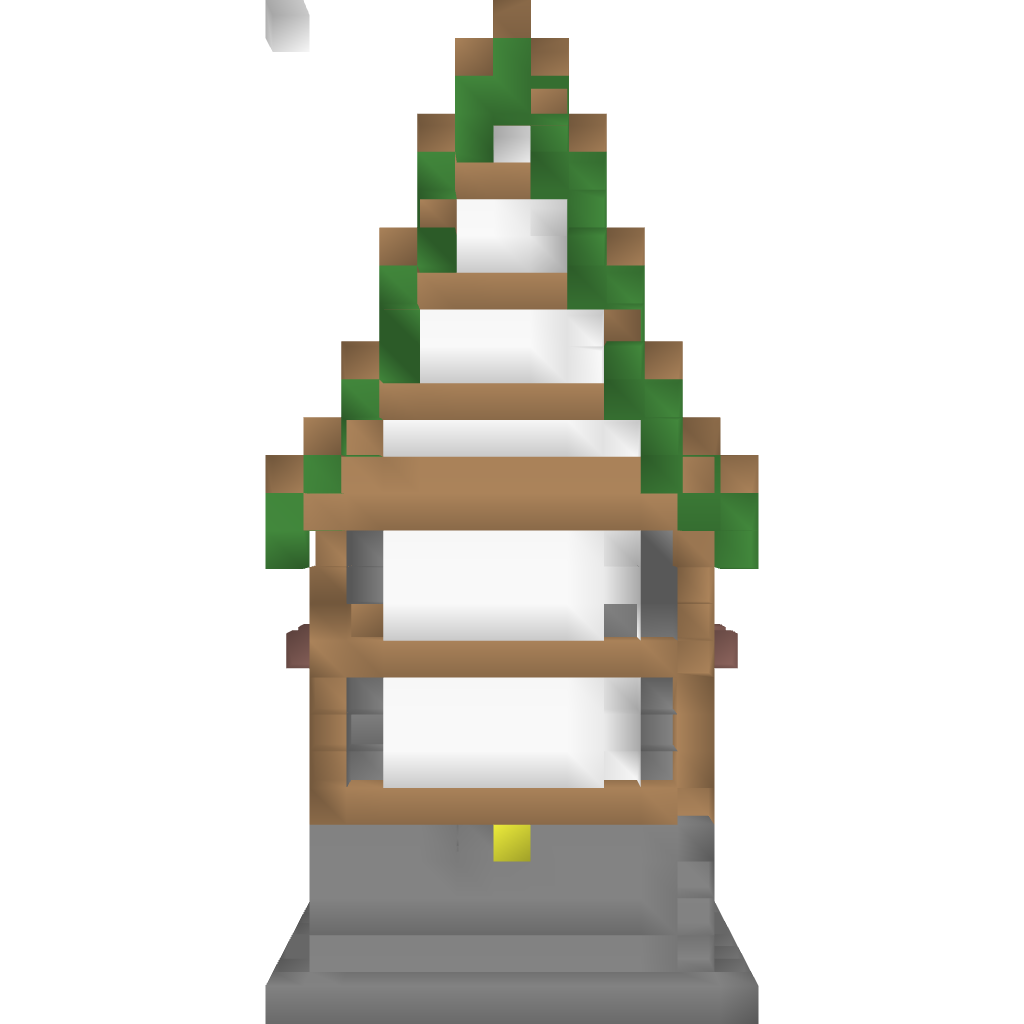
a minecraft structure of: Pretty Little Shop high quality